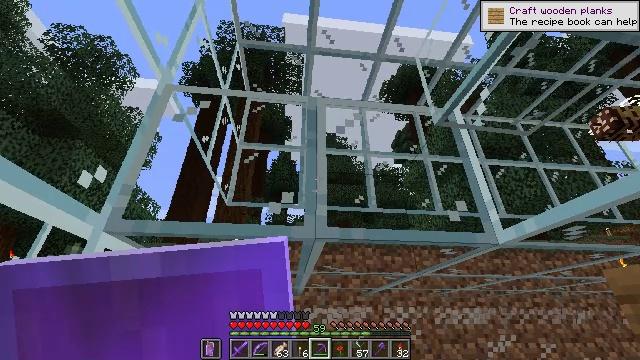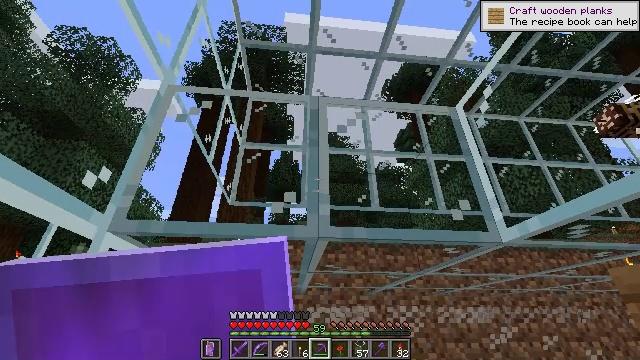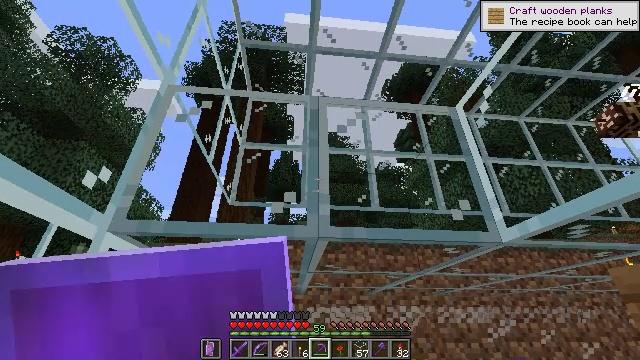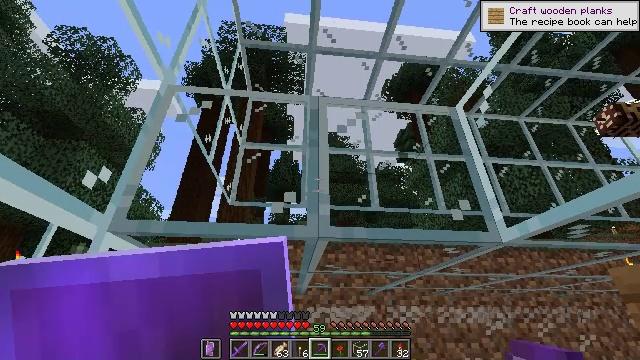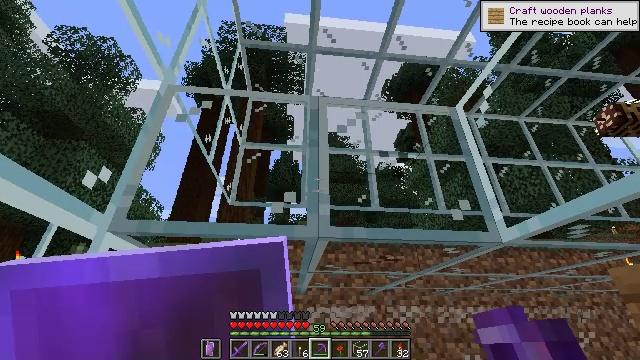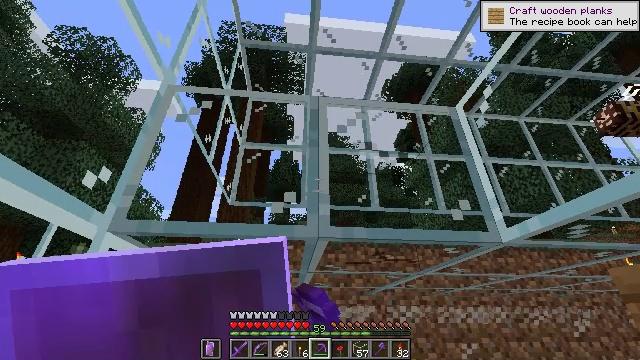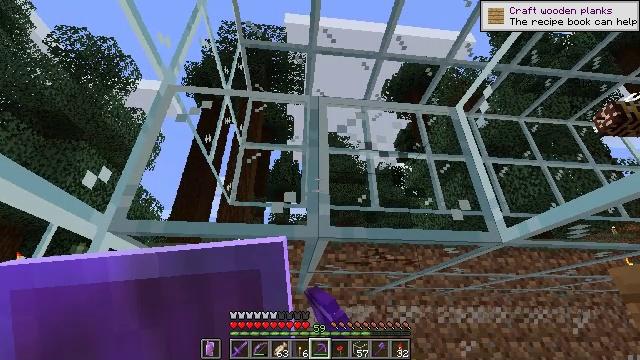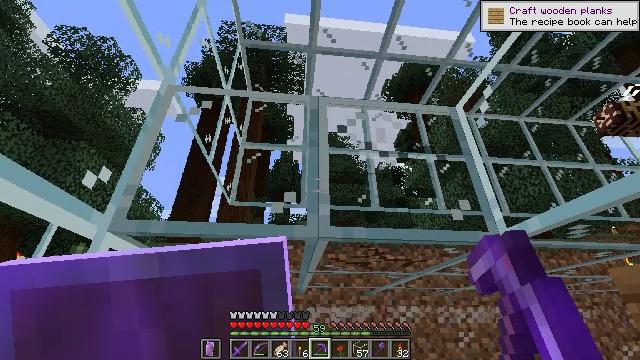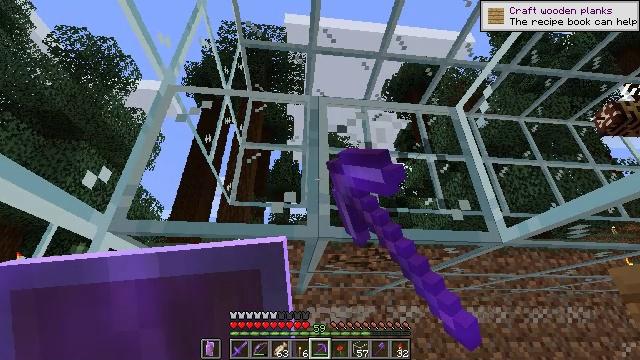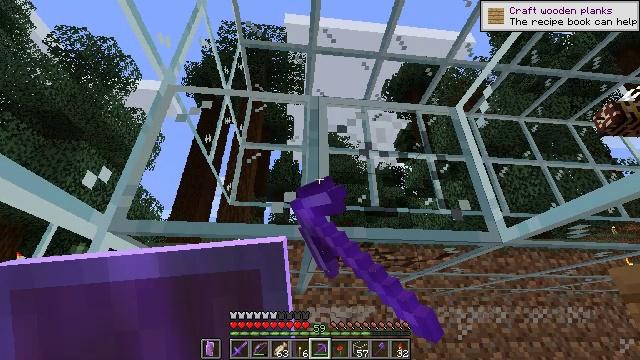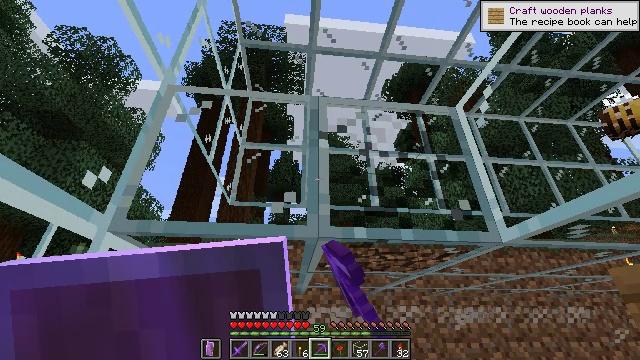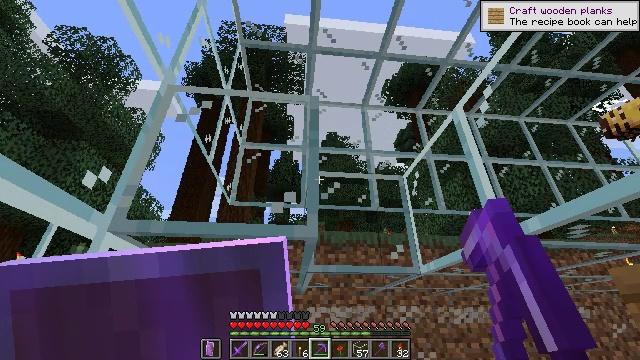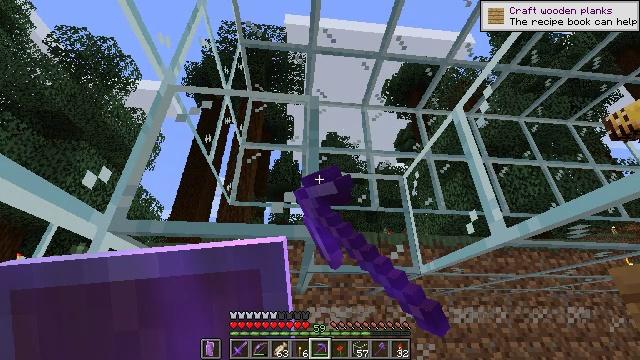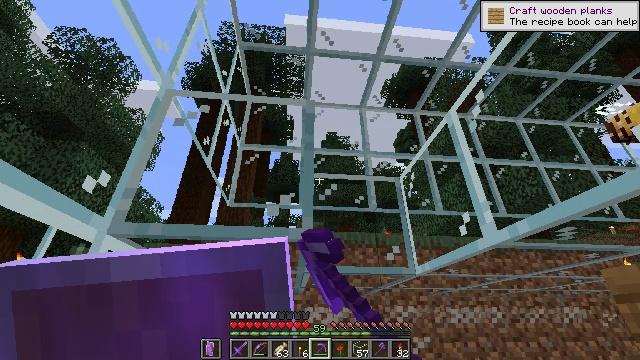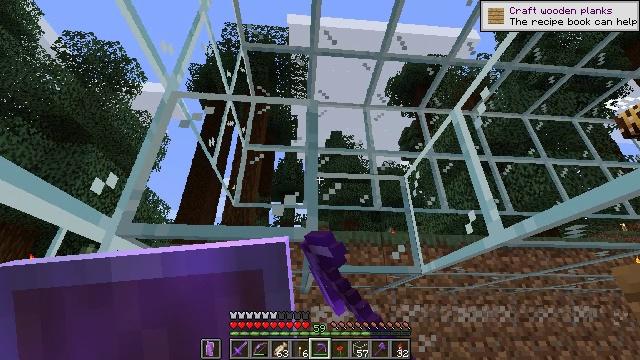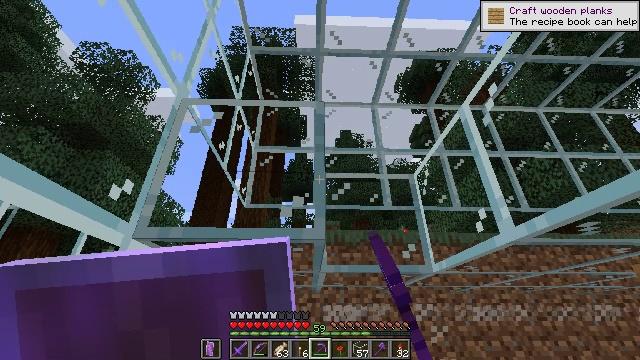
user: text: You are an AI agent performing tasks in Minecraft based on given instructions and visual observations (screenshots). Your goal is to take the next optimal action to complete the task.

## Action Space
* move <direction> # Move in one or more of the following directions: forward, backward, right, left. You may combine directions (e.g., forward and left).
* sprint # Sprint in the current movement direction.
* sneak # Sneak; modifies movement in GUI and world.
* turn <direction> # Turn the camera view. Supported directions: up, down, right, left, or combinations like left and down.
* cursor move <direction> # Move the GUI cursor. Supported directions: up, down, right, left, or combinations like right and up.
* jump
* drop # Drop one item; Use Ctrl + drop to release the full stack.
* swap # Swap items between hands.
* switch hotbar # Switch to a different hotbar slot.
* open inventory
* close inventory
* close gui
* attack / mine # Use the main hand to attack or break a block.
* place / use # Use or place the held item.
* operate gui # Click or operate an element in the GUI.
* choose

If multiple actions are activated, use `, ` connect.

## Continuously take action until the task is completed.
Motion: motion action
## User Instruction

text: Attack the glass to break it.
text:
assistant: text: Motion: no_op
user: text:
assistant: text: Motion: no_op
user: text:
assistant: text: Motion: attack / mine
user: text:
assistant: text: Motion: attack / mine
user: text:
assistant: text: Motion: attack / mine
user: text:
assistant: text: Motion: attack / mine
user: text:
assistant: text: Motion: attack / mine
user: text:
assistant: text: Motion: attack / mine
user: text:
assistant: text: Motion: attack / mine
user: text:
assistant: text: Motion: attack / mine
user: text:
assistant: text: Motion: attack / mine
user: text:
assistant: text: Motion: attack / mine
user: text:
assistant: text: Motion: attack / mine
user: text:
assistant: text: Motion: turn left, attack / mine
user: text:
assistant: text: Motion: turn left, attack / mine
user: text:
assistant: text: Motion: attack / mine
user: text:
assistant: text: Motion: attack / mine
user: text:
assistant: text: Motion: turn left, attack / mine
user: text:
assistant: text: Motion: turn left and down, attack / mine
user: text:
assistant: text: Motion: attack / mine
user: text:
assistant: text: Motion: attack / mine
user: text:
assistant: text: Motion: attack / mine
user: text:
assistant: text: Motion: attack / mine
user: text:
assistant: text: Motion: turn right, attack / mine
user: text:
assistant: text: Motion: attack / mine
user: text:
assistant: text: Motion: attack / mine
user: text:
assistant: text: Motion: attack / mine
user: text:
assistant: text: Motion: attack / mine
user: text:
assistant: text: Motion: attack / mine
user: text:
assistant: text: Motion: attack / mine